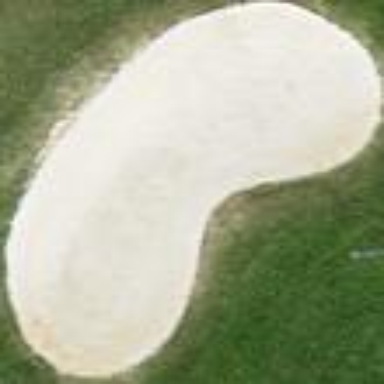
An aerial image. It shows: Sand bunker on golf course.